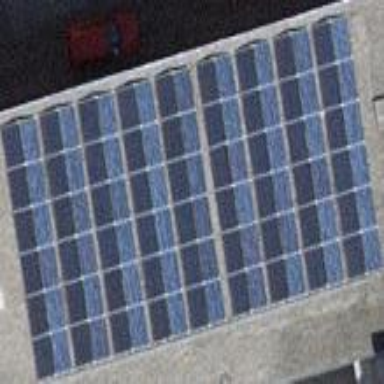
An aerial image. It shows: Solar power generator using photovoltaic panels.